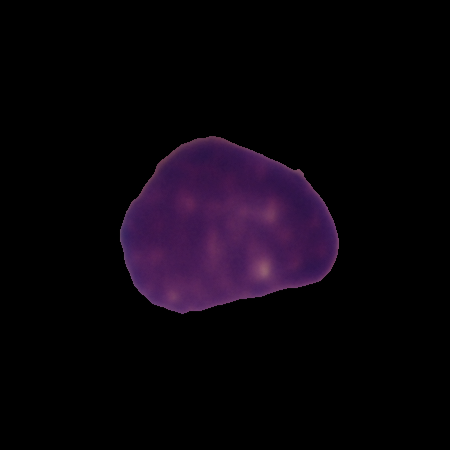
Label: healthy